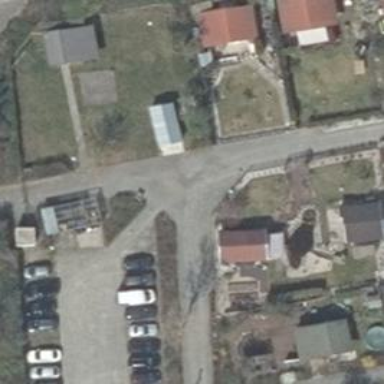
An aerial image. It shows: Plot in the allotments.